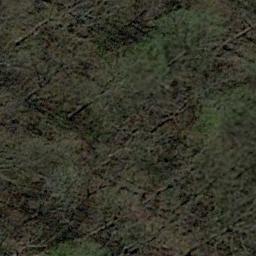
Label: forest